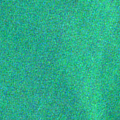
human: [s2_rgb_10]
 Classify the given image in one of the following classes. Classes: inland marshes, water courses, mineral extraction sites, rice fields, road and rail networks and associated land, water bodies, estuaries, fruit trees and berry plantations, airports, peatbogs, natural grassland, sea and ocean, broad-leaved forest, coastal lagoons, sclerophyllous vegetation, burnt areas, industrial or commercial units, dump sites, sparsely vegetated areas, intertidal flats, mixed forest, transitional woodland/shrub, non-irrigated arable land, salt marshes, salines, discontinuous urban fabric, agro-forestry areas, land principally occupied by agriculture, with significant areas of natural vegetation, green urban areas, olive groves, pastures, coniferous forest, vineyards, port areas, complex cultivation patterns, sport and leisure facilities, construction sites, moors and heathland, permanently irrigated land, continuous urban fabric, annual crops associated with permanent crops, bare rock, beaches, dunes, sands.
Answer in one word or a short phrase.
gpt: sea and ocean